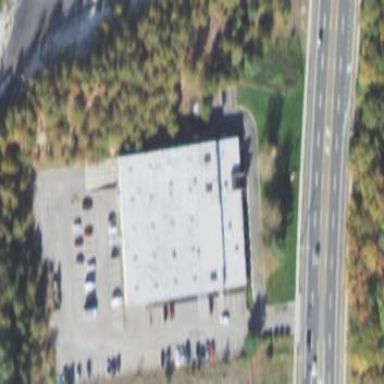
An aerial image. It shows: Commercial building.